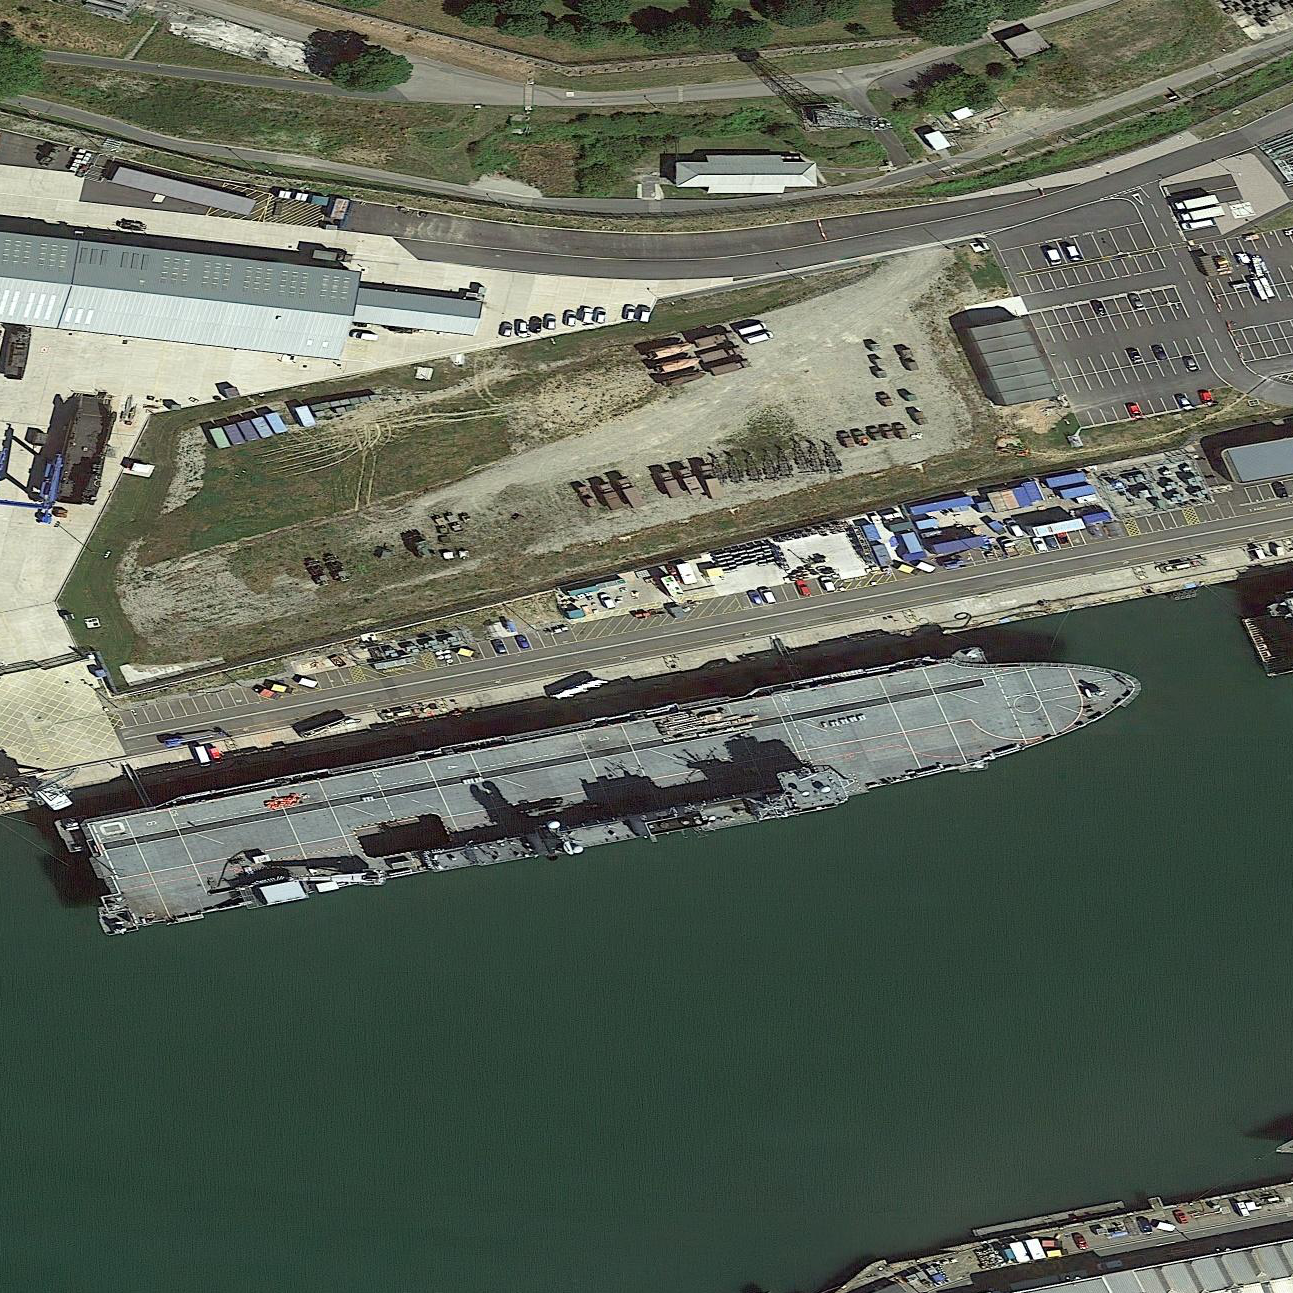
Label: assault